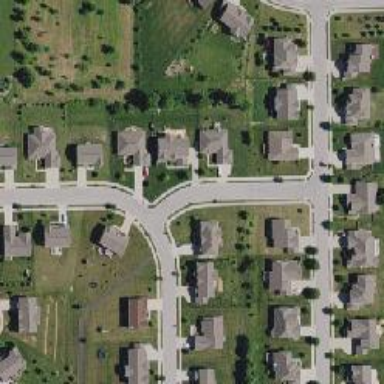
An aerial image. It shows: Residential road.